Question: Given some known input values and observed outputs, determine how many possible combinations exist for the unknown inputs that would produce the same outputs.
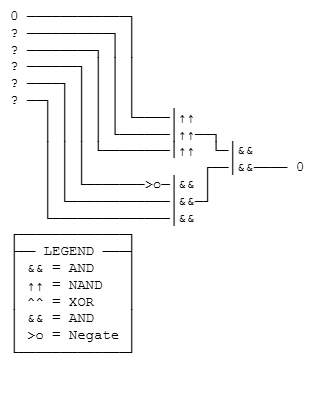
Answer: 28